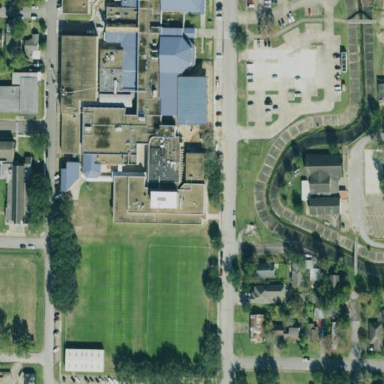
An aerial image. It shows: School.